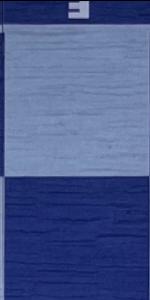
Label: Empty